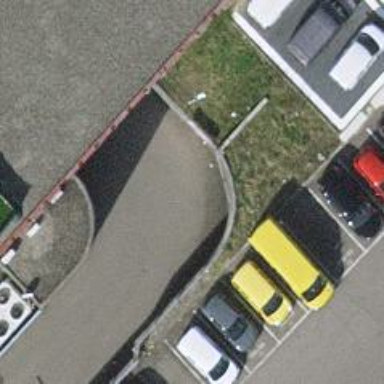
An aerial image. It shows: Retaining wall.